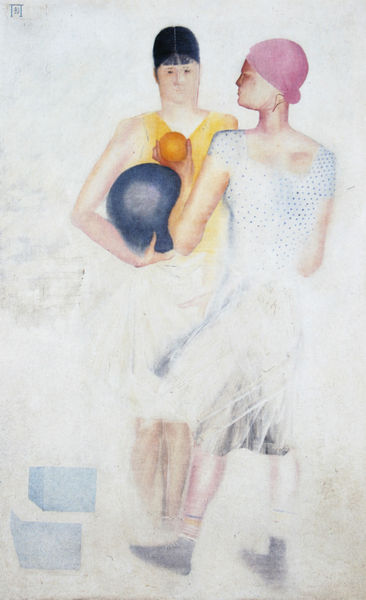
Titel: Mädchen mit dem Ball
Künstler: Jurij Pimenow
Standort: Moskau
Institution: Tretjakow-Galerie
Schlagwörter: blau, kopf, weiß, frauen, gelb, grün, braun, grau, hut, kleid, kleider, köpfe, orange, rücken, schwarz, rot, ball, haube, gesichter, mütze, arm, arme, blass, bluse, falten, inkarnat, wind, rosa, pony, frucht, beine, taille, bein, sommer, zwei, schuhe, lila, violett, kopftuch, punkte, bälle, punktiert